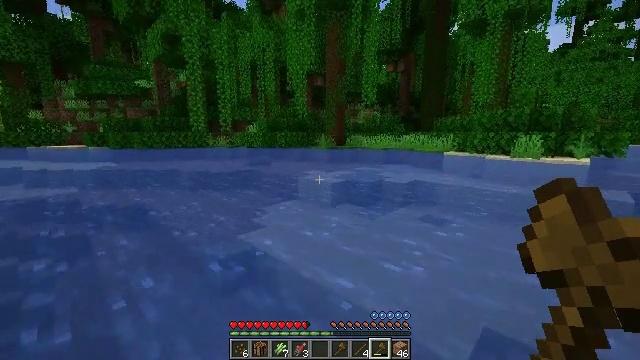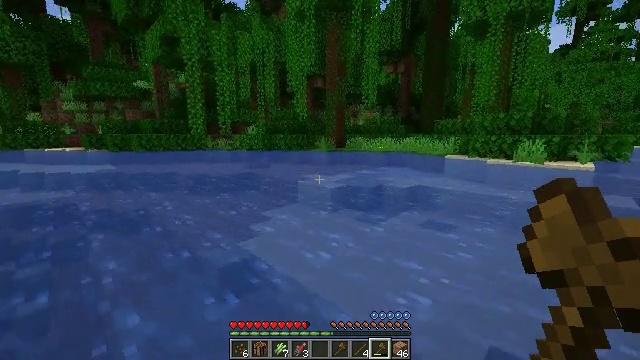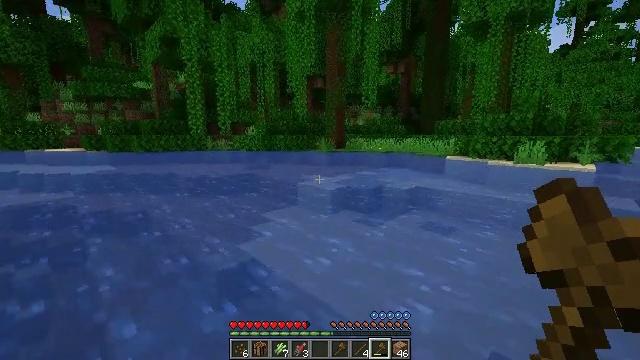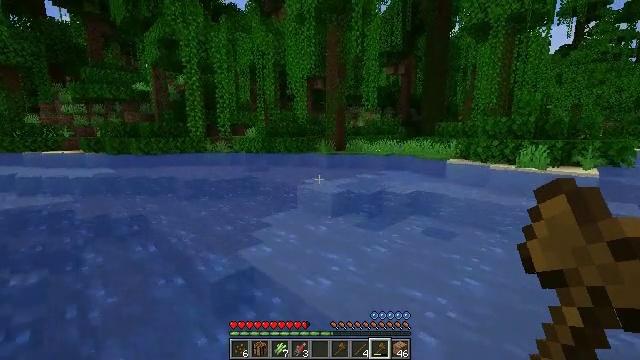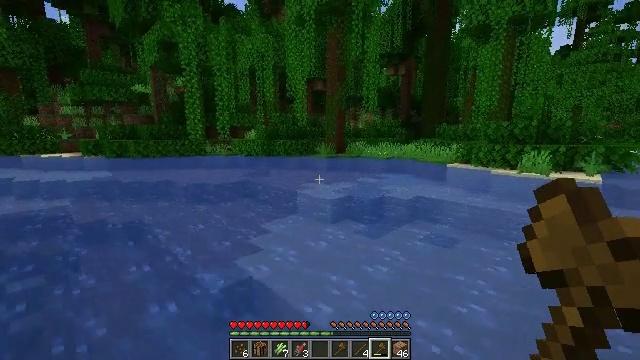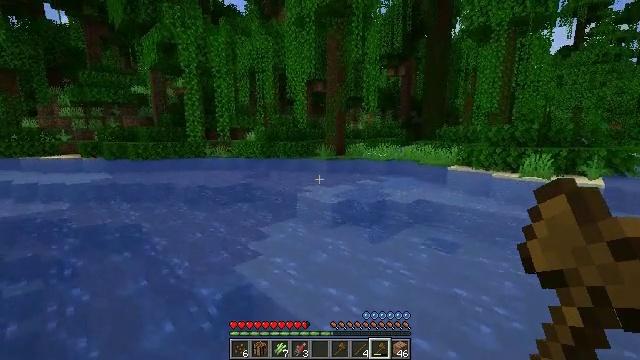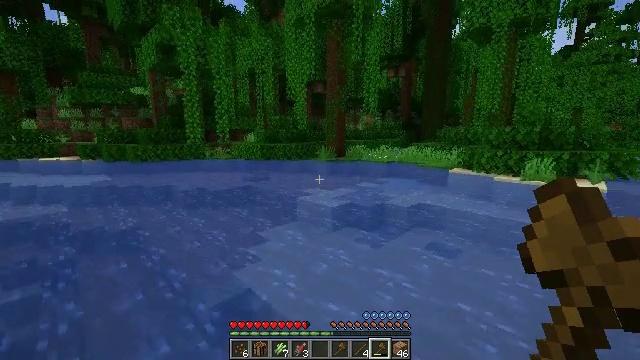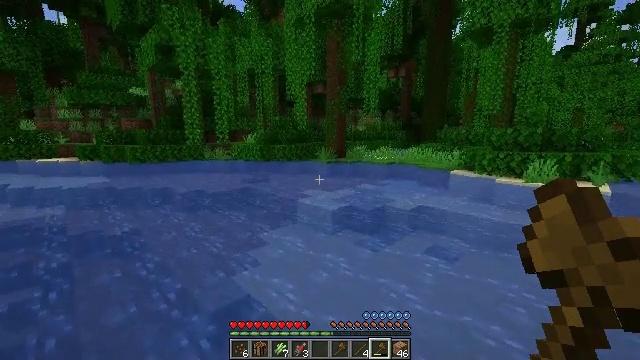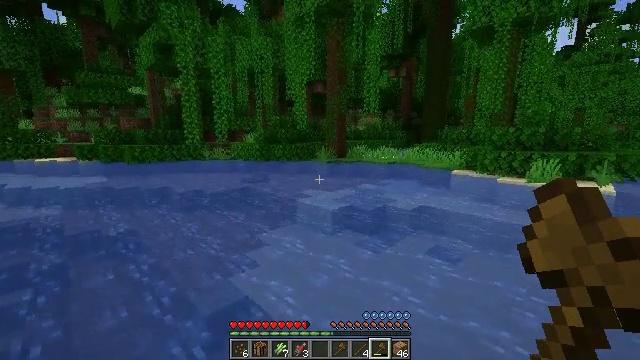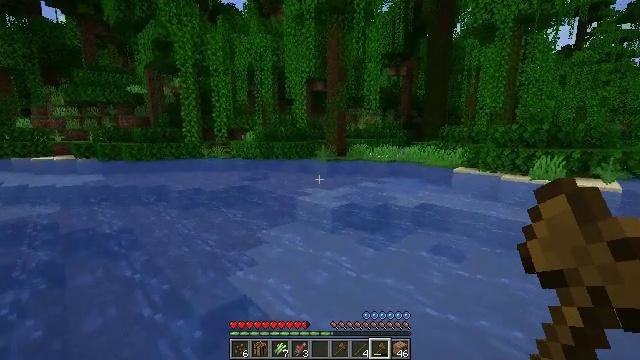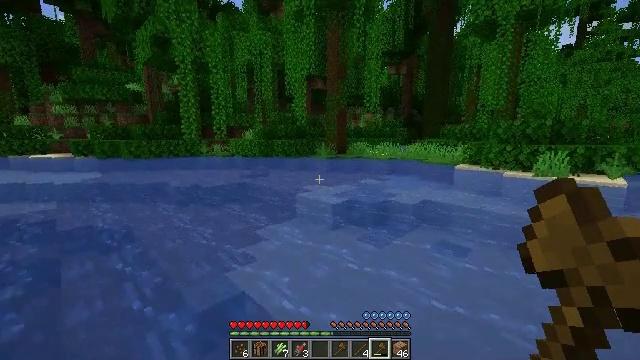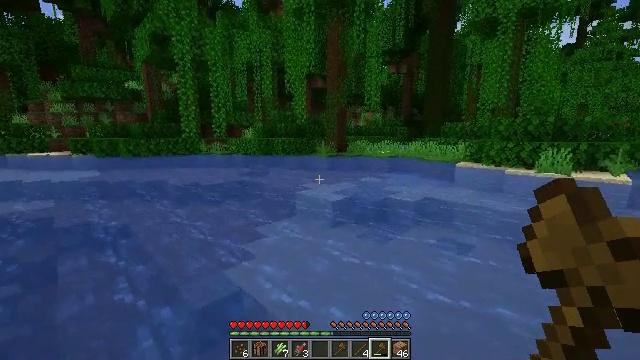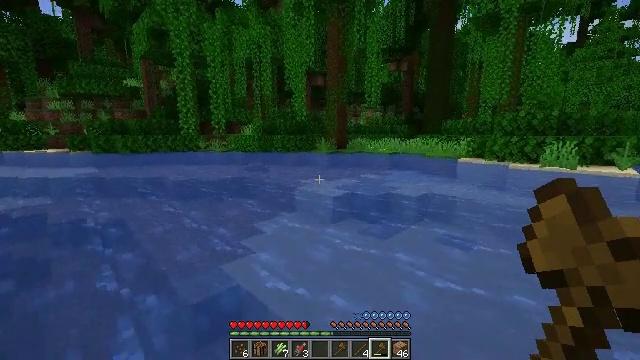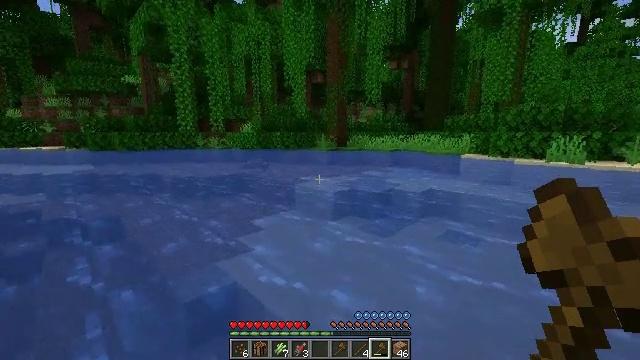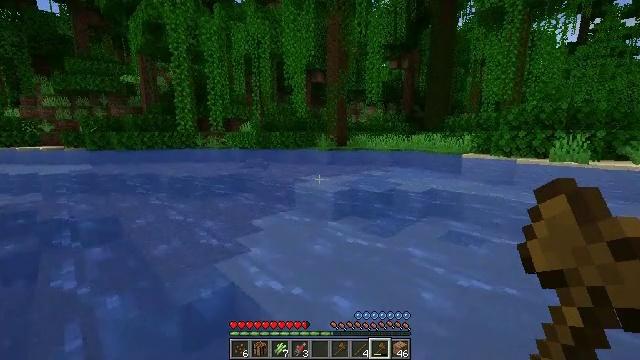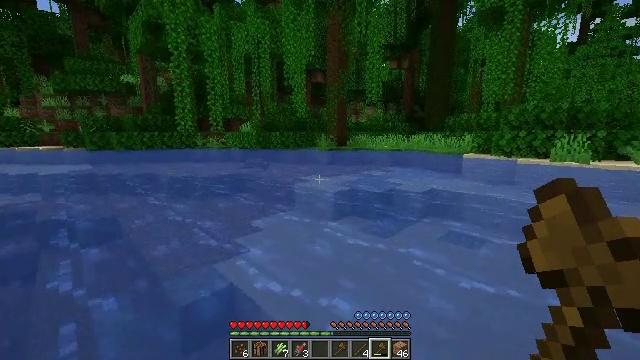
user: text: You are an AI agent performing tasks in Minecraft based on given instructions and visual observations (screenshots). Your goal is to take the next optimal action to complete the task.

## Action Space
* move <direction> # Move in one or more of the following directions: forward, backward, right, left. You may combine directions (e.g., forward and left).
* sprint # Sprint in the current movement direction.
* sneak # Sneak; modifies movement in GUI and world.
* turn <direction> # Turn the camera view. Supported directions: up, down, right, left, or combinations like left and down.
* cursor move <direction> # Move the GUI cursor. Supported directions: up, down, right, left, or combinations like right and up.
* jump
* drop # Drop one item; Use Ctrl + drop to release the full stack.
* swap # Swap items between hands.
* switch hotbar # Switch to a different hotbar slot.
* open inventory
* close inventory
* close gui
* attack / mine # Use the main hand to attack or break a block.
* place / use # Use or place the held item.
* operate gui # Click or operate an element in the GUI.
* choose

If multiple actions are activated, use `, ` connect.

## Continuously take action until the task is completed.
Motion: motion action
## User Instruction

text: Kill the salmon.
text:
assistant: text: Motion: move forward, jump
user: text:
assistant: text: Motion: move forward, jump
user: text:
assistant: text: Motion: move forward, jump
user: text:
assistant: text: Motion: move forward, jump
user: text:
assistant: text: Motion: move forward, jump
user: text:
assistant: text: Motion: move forward, jump
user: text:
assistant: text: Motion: move forward, jump
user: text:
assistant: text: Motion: move forward, jump
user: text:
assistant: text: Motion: move forward, jump
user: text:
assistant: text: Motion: move forward, jump
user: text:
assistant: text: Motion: move forward, jump
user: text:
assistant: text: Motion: move forward, jump
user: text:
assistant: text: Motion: move forward, jump
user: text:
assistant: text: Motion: move forward, jump
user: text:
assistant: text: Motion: move forward, jump
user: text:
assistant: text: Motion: move forward, jump
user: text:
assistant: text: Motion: move forward, jump
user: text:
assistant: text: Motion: move forward, jump
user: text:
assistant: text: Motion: move forward, jump
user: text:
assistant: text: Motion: move forward, jump
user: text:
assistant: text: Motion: move forward, jump
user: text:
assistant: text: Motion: move forward, jump
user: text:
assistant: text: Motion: move forward, jump
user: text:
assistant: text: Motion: move forward, jump
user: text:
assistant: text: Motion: move forward, jump
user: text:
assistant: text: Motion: move forward, jump
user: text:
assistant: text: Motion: move forward, jump
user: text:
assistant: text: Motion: move forward, jump
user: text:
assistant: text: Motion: move forward, jump
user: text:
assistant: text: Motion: move forward, jump